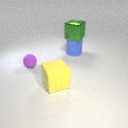
large blue rubber cylinder below large green metal cube